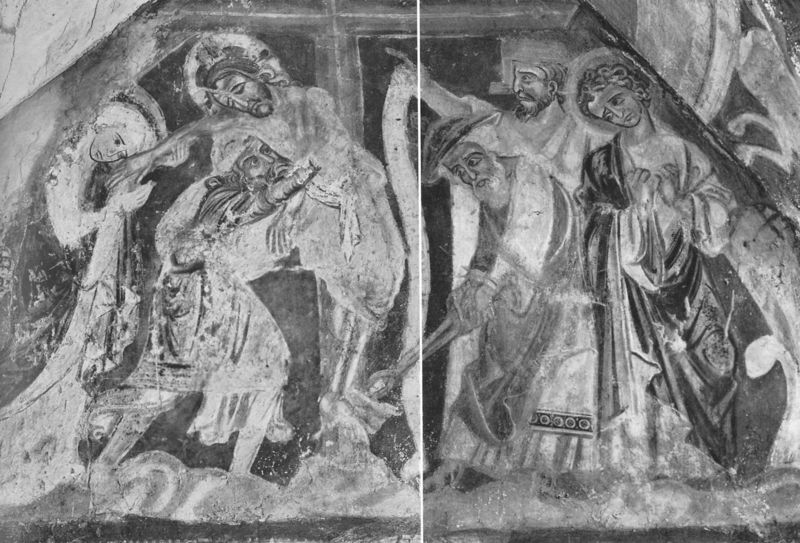
Titel: Kathedrale von Winchester/Hampshire
Standort: Winchester, Cathedral Priory of St. Swithun (EU - GB)
Schlagwörter: gemälde, mann, umhang, weiß, wolken, hut, köpfe, schwarz, zeichnung, blick, malerei, bart, gesichter, augen, johannes, rahmen, sehen, stehen, tragen, trauer, bild, kirche, traurig, umarmung, wandmalerei, zeigen, geneigt, kreuz, weinen, schwarzweiß, beten, altar, schein, anklage, heiligenschein, jesus, kreuzigung, leid, qual, schmerz, fresko, heilig, maria, beweinung, spruch, christi, zange, urteil, christ, abnahme, folter, byzantinisch, vorchristlich, verhör